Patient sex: M
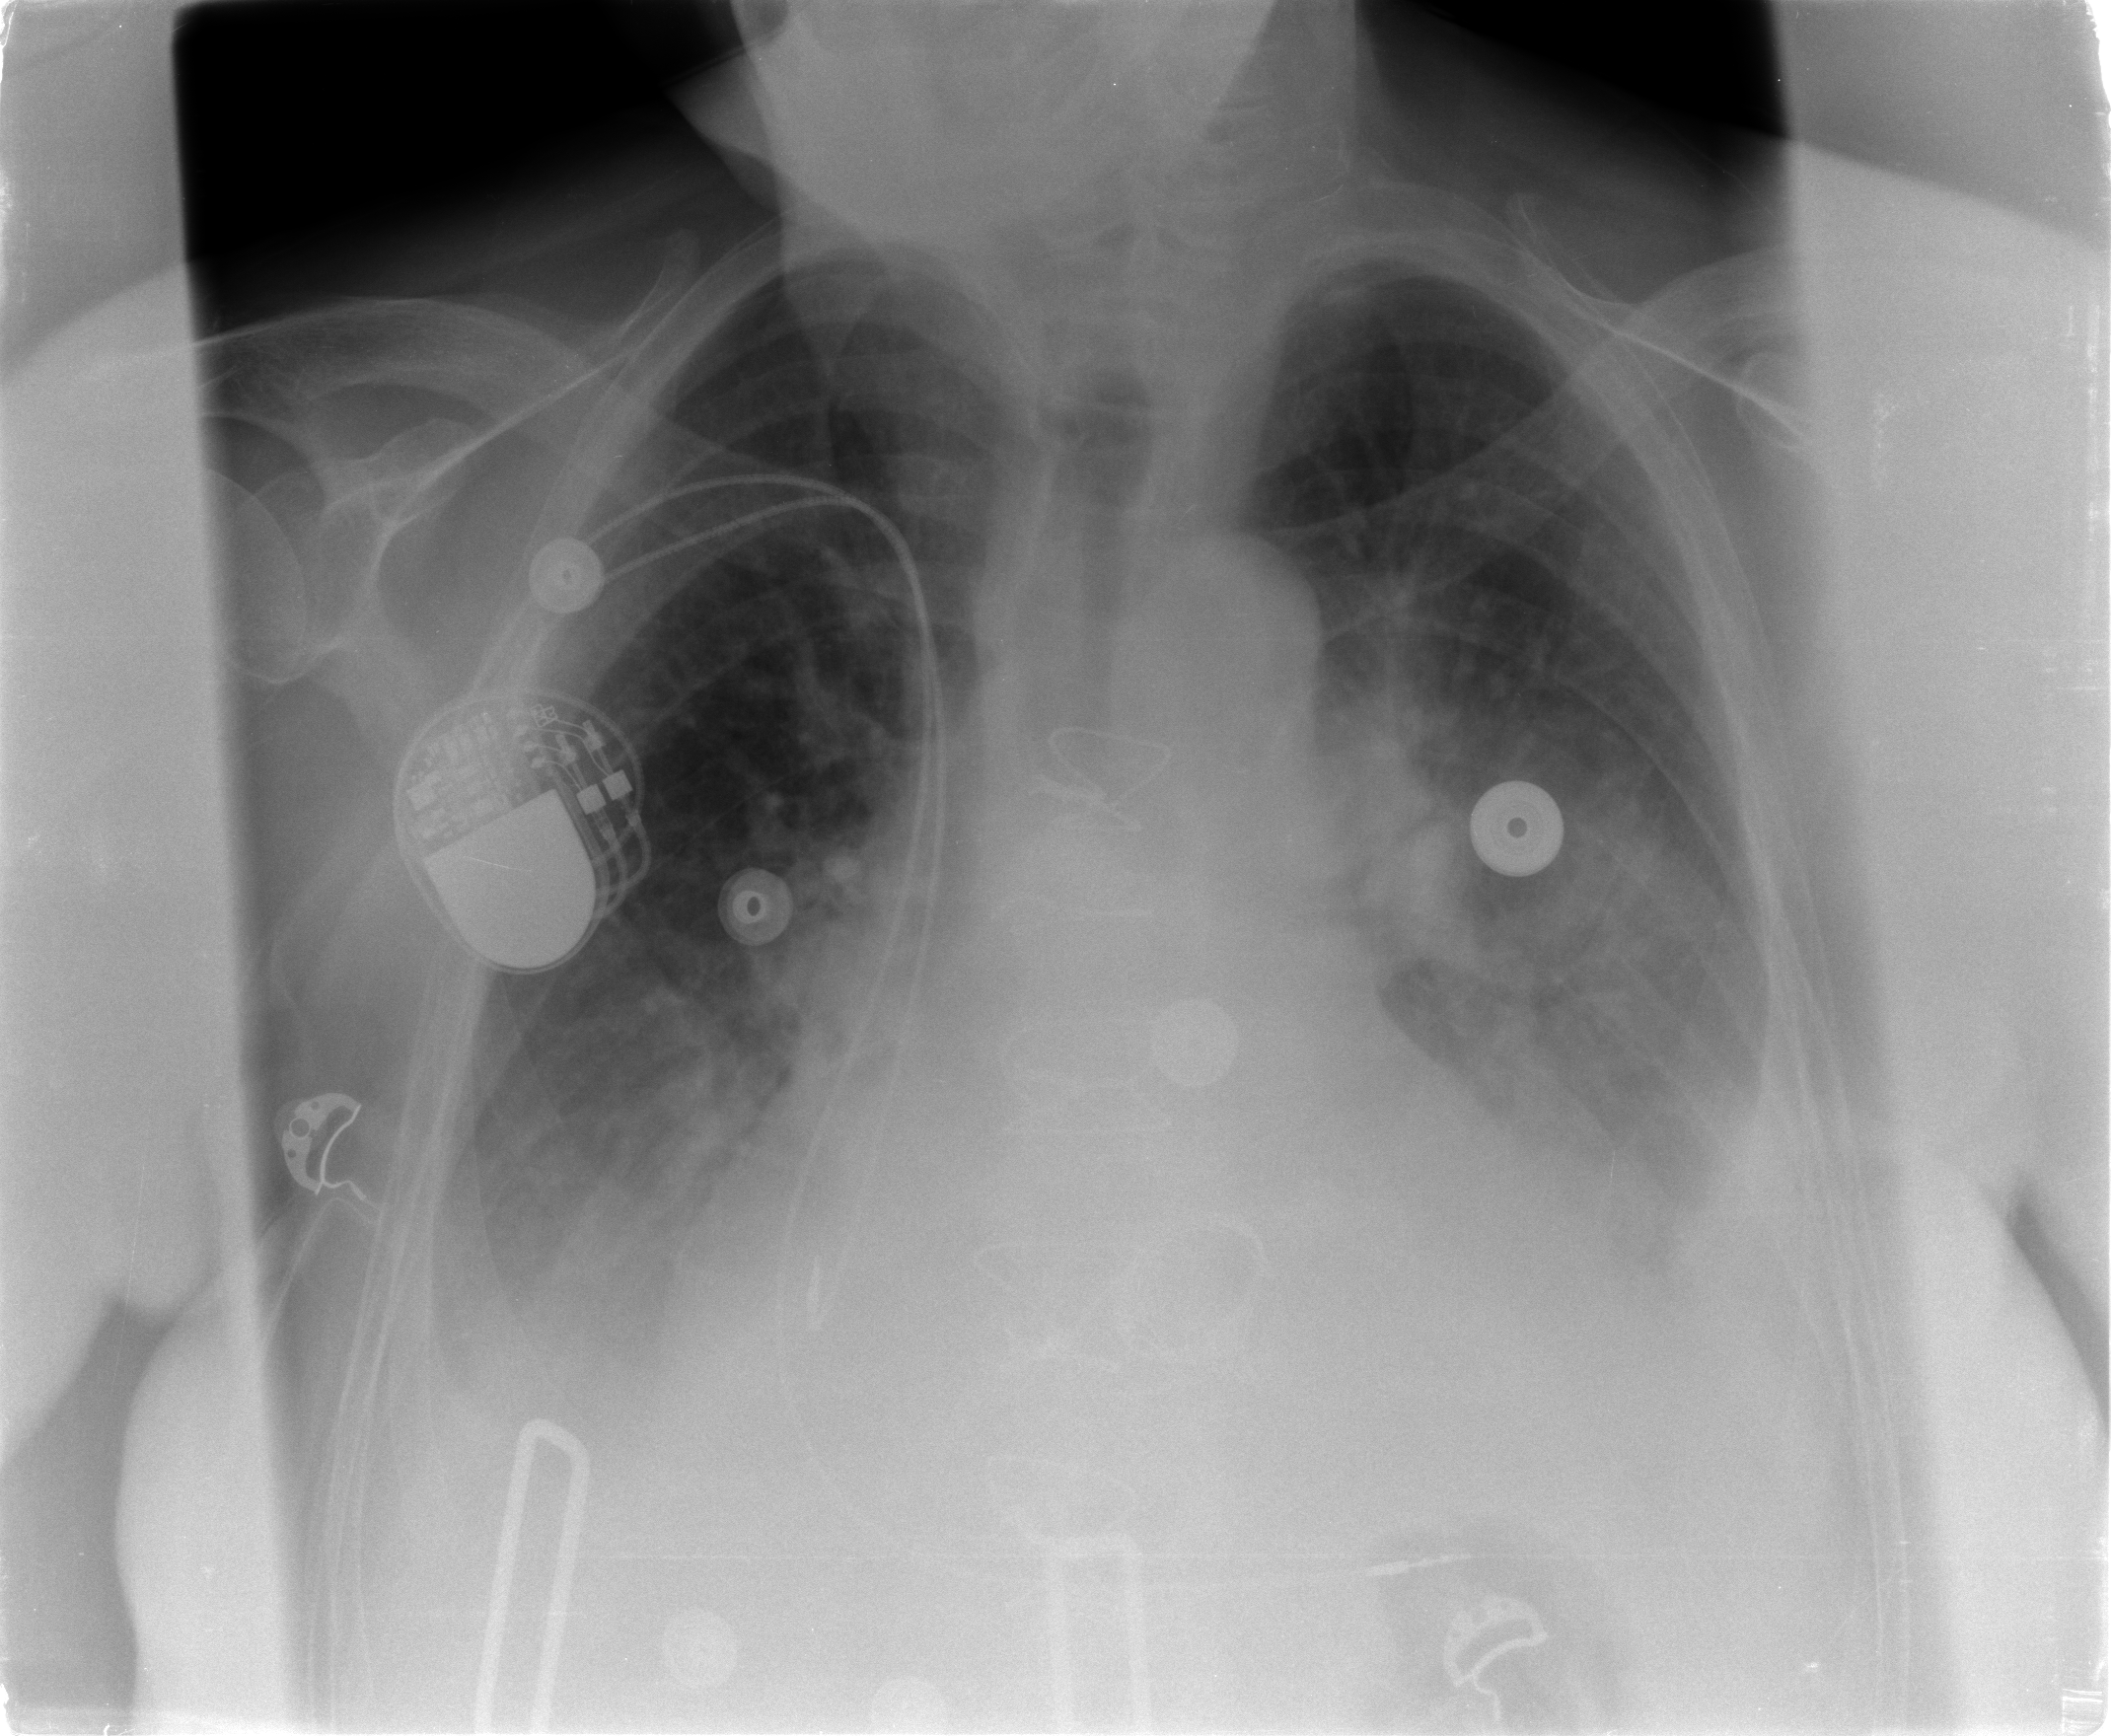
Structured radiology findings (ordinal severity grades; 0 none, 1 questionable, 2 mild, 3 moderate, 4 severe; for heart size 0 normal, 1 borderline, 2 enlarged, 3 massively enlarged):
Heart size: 2
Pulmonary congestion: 3
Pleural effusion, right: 2
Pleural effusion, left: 3
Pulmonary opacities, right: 0
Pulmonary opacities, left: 0
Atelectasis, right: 3
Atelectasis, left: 3